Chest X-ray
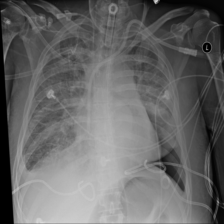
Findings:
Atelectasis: negative
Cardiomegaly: negative
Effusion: negative
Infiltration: negative
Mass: negative
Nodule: negative
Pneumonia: negative
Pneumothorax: positive
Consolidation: negative
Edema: negative
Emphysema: negative
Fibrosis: negative
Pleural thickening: negative
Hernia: negative